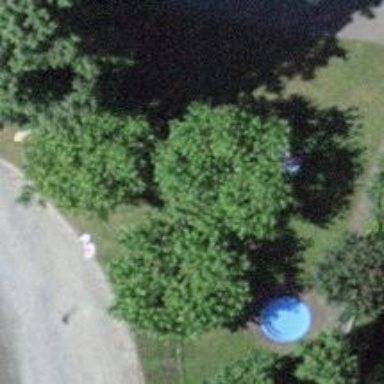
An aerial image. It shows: Park with swimming facilities.